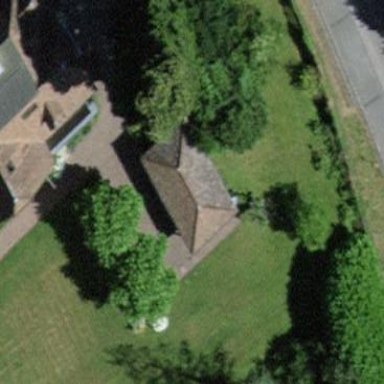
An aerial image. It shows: Shed.